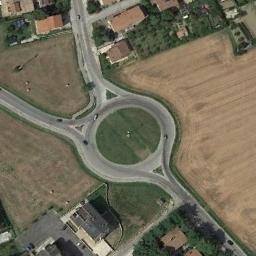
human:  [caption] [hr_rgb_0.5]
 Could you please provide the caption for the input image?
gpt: The roundabout is on the bare land next to buildings and trees .

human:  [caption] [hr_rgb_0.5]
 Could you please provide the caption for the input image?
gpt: There are several moving vehicles on the road at the roundabout, And there are some buildings and a large area of ​​farmland around the roundabout .

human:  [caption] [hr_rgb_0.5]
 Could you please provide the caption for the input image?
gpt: The roundabout with three exits and entrances is in the farmland and some houses are next to the roundabout .

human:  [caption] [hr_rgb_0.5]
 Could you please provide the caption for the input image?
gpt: Several buildings of different shapes are beside the roundabout .

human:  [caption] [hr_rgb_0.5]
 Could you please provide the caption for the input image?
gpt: There are some buildings and a yellow farmland beside the roundabout .